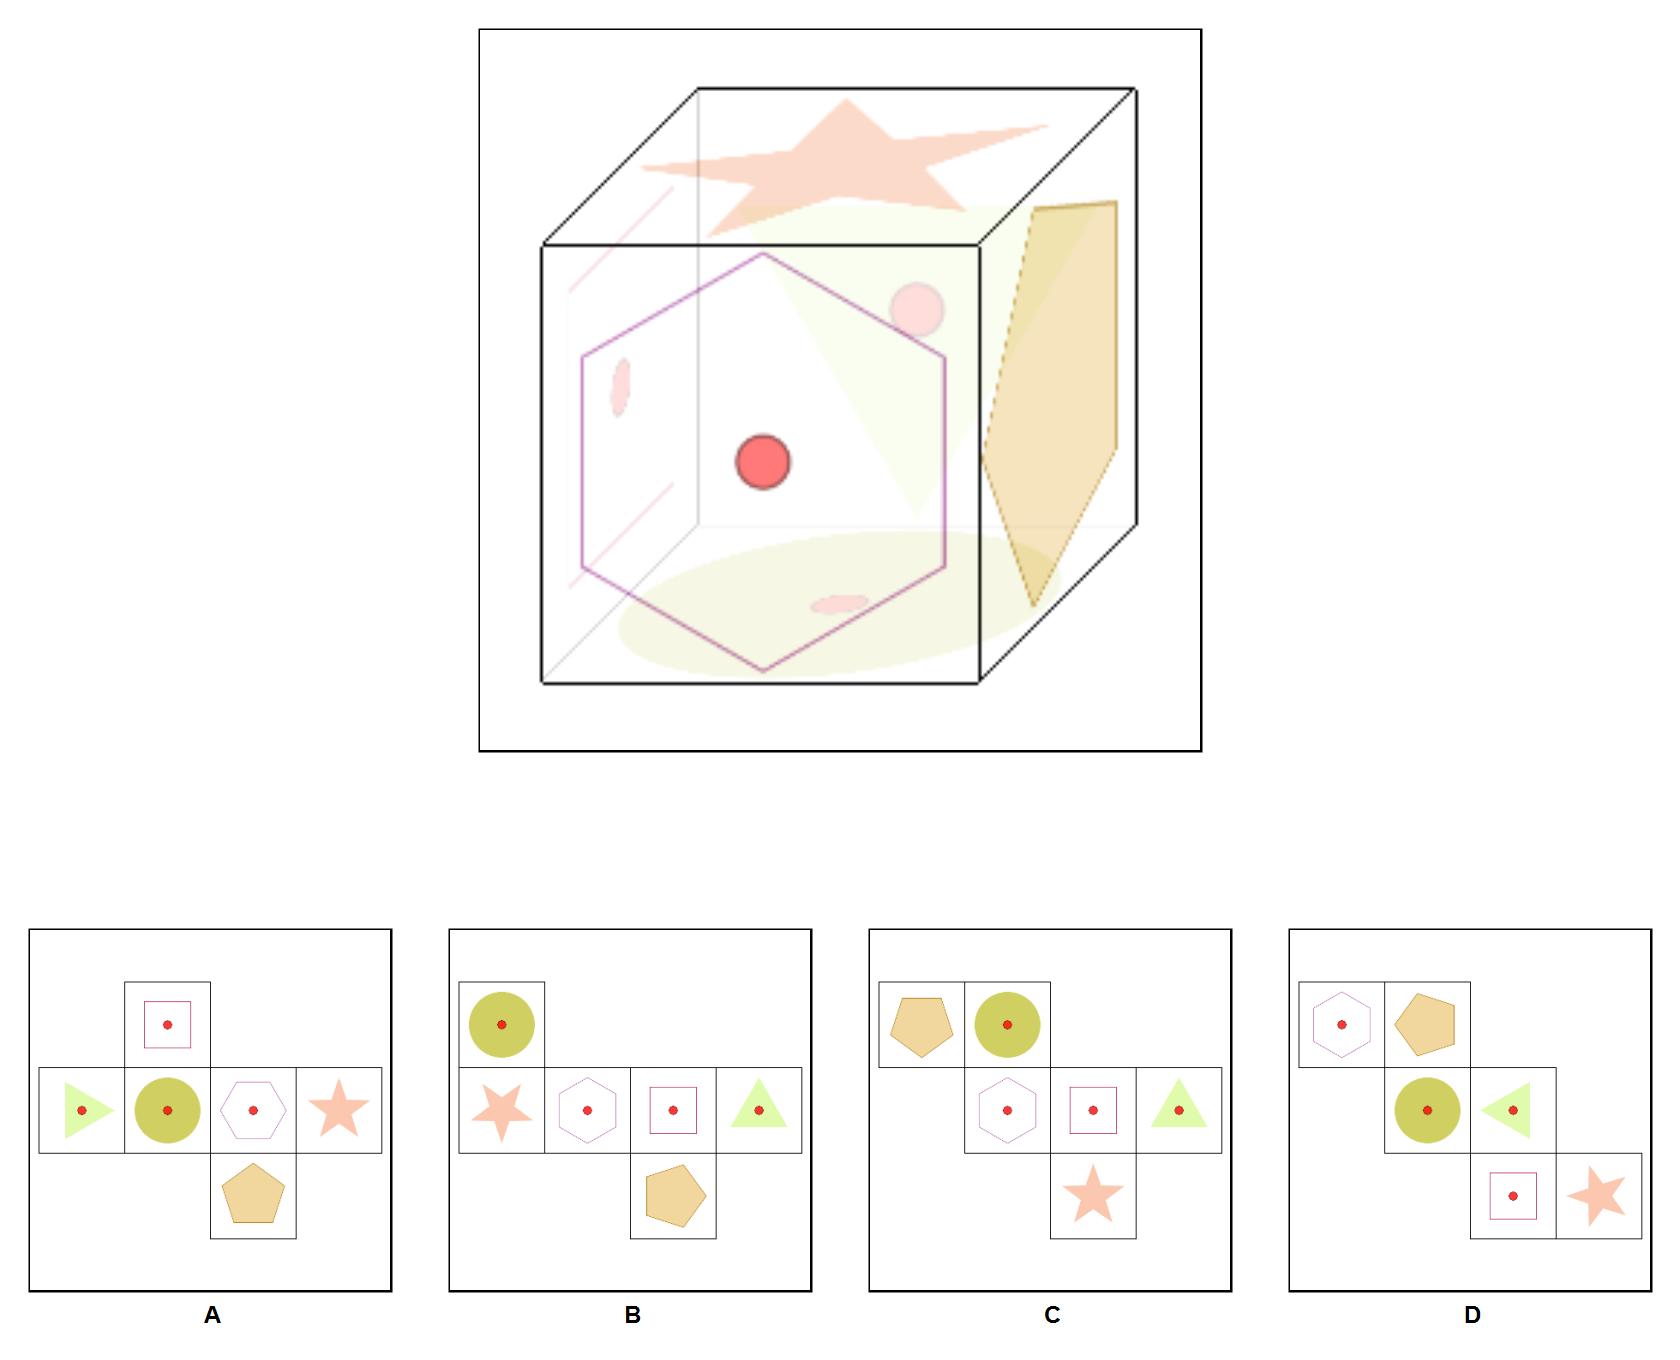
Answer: B